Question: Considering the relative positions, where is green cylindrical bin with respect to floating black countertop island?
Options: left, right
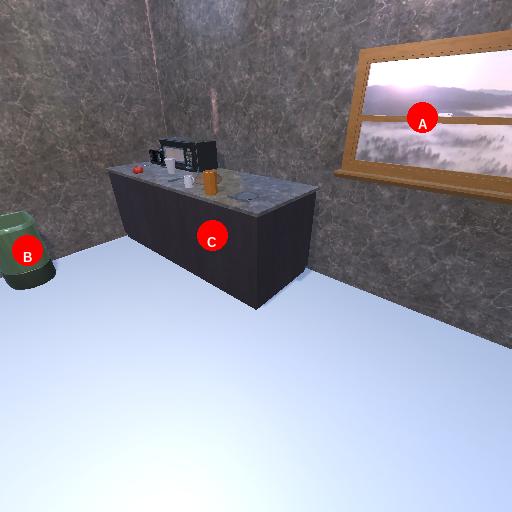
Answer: left